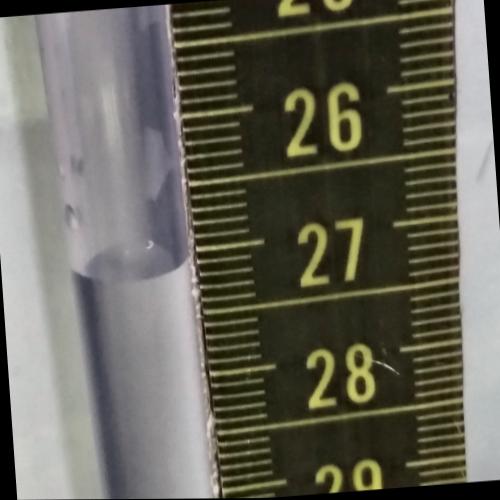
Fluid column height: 27.1 cm